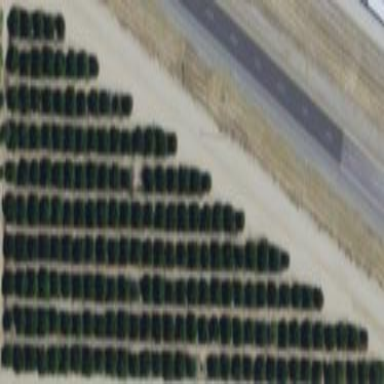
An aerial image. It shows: Orchard.